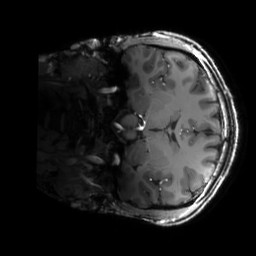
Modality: T1w
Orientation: coronal
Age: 23
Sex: male
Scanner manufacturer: siemens
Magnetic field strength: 6.98 T
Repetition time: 3 s
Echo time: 0.00388 s